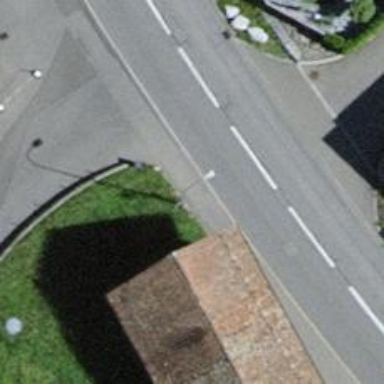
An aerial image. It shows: Bus stop with platform for public transport.